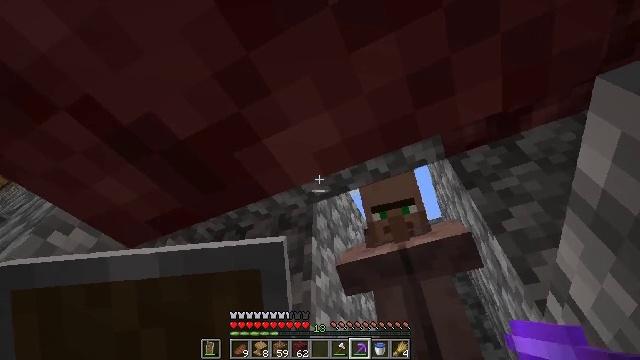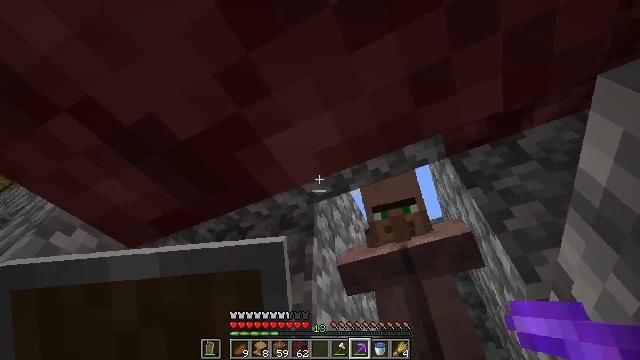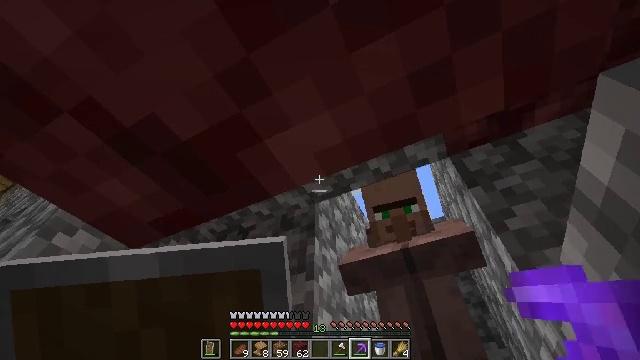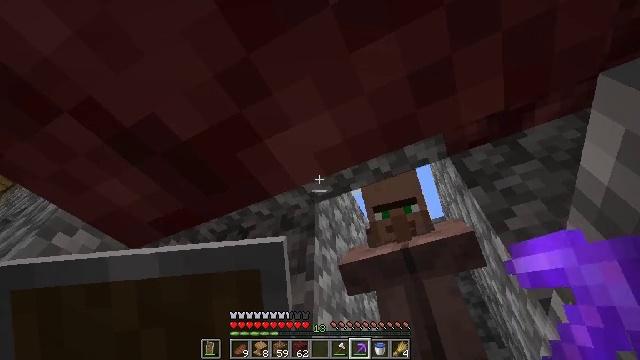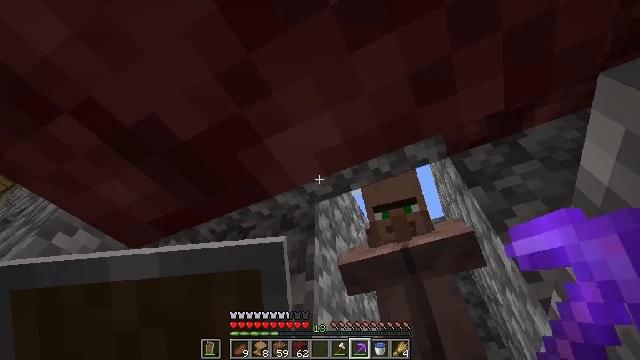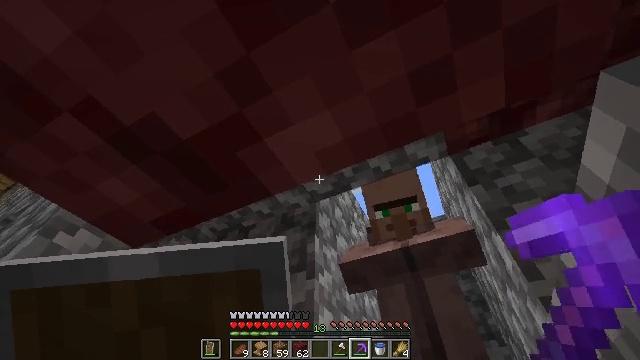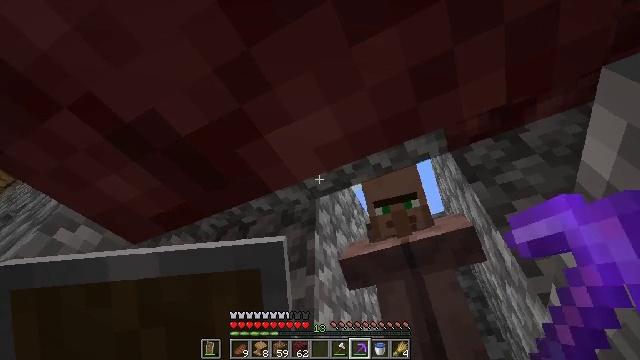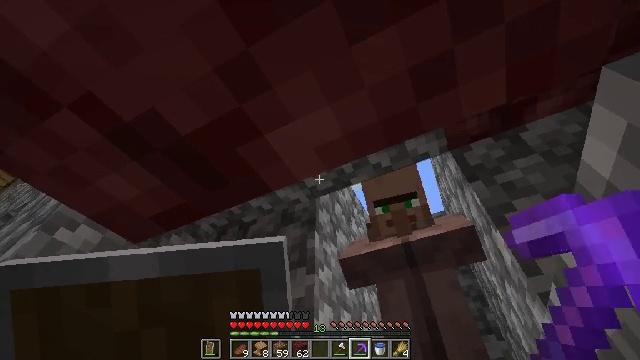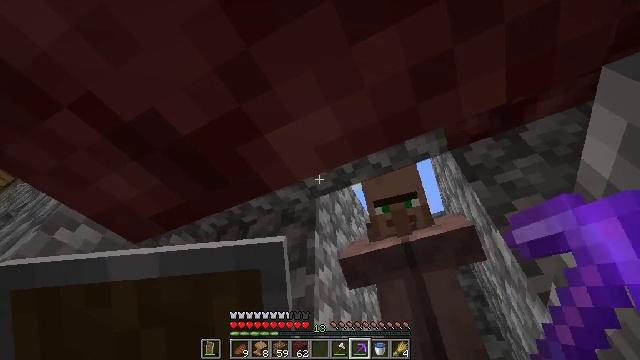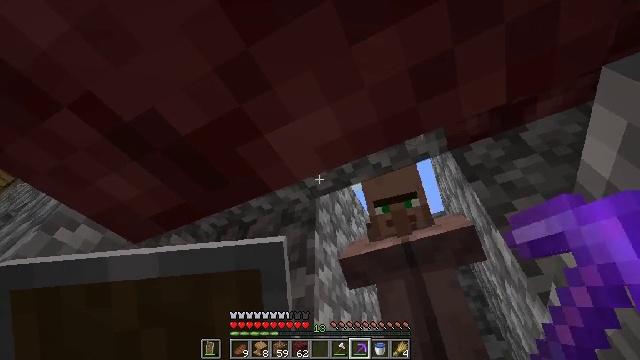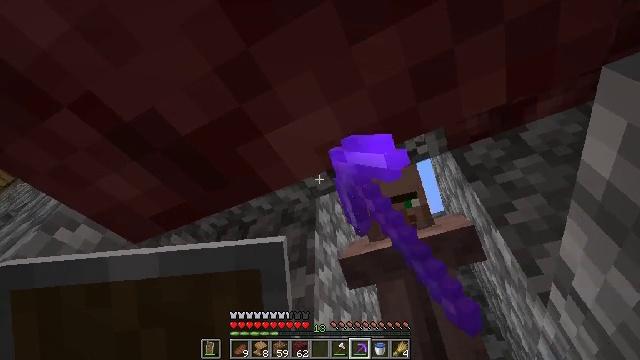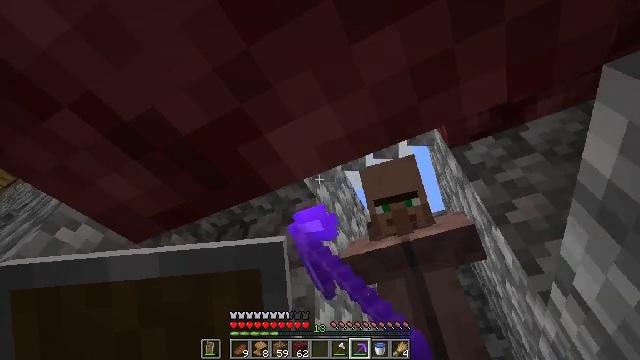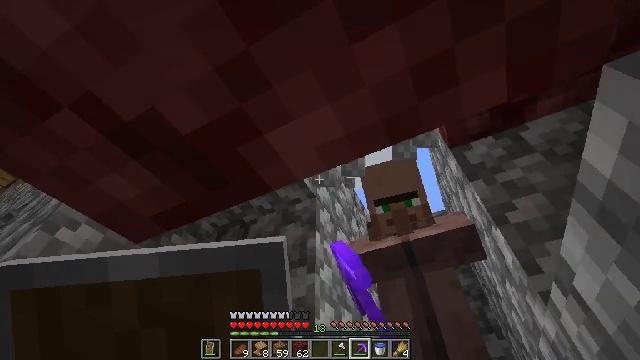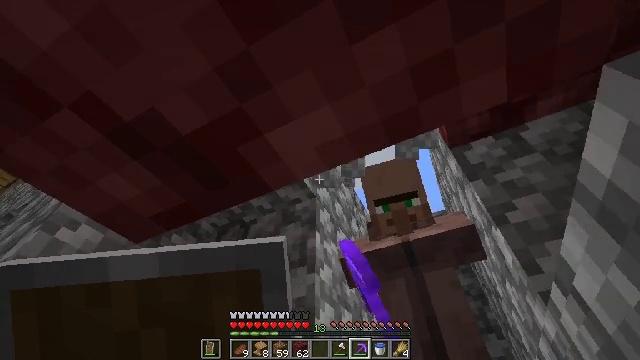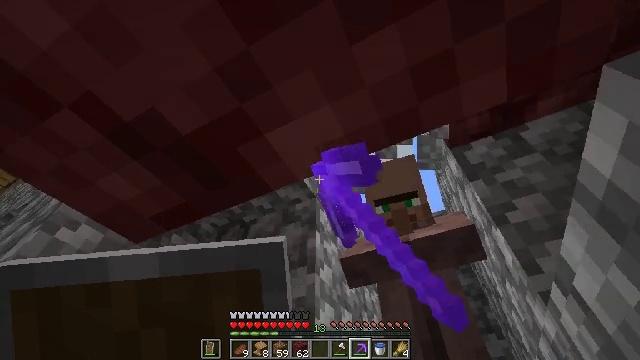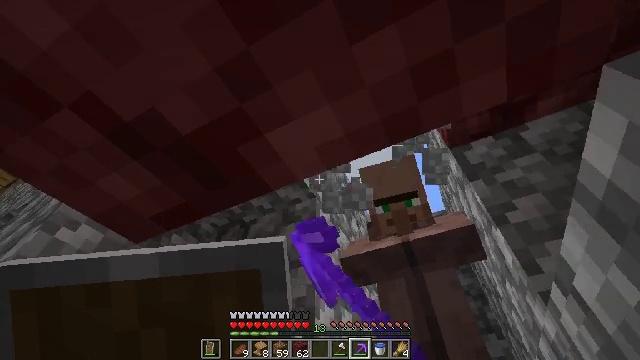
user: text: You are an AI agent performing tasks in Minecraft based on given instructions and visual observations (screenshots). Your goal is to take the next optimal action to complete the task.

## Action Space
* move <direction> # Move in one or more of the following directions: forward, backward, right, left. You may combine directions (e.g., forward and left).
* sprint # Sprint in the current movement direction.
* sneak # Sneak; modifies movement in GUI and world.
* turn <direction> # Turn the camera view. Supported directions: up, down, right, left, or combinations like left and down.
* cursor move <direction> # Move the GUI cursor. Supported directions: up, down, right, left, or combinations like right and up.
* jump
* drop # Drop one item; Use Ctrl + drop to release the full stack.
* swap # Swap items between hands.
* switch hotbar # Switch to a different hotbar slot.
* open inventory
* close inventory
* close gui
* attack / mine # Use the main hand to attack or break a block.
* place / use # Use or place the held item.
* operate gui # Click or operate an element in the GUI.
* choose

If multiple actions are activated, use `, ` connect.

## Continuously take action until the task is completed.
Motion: motion action
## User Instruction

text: Gather materials such as cobblestone.
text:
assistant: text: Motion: no_op
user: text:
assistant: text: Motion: no_op
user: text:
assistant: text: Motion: no_op
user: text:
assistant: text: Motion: no_op
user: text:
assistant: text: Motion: no_op
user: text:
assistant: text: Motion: no_op
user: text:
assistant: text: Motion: no_op
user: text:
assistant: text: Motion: no_op
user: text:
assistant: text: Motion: attack / mine
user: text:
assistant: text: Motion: attack / mine
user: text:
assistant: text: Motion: attack / mine
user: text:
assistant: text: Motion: attack / mine
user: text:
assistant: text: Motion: attack / mine
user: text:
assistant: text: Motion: attack / mine
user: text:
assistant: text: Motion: attack / mine
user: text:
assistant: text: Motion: no_op